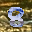
Label: 8